Question: This is my code:
'''
private static void LogTime(IList<TimeSpan> timeList)
{
TimeSpan frameTimeDuration = timeList[1] - timeList[0];
using (FileStream fs = new FileStream(@"C:\Users\practice\Desktop\LogPauseTime1.txt", FileMode.Append))
{
using (StreamWriter sw = new StreamWriter(fs))
{
for(int i = 0; i<timeList.Count(); i++)
{
for (int j = i; j < timeList.Count() - 1; j++)
{
if (timeList[j + 1] - timeList[j] == frameTimeDuration)
{
j = j + 1;
}
else
{
sw.WriteLine("{0} - {1}", timeList[i].ToString(), timeList[j].ToString());
i = i + 1;
i=j;
break;
}
}
}
}
}
}
'''
'timeList' consists of such values:

I need to write to the file such values:
'''
00:00:00.<PHONE>:00:01.<PHONE>
00:00:42.<PHONE>:00:43.<PHONE>
'''
....
Can anyone tell me what am I doing wrong?
This is my output. Result should be 00:00:00.<PHONE>:00:09.<PHONE>
'''
00:00:00.<PHONE>:00:01.<PHONE>
00:00:01.<PHONE>:00:02.<PHONE>
00:00:02.<PHONE>:00:03.<PHONE>
00:00:03.<PHONE>:00:05.<PHONE>
00:00:05.<PHONE>:00:06.<PHONE>
00:00:06.<PHONE>:00:07.<PHONE>
00:00:07.<PHONE>:00:09.<PHONE>
00:00:09.<PHONE>:00:09.<PHONE>
00:00:09.<PHONE>:00:09.<PHONE>
'''
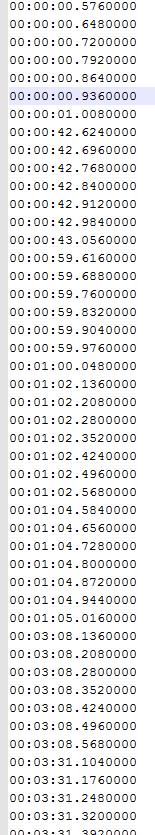
Answer: Try this solution (if i understand your logic):
'''
public void PrintLog(IList<TimeSpan> timeList, TimeSpan frameTime, string logFileName)
{
int count = timeList.Count;
if (count != 0)
{
using (FileStream fs = new FileStream(logFileName, FileMode.Create))
{
using (StreamWriter sw = new StreamWriter(fs))
{
int beginIndex;
TimeSpan begin = timeList[beginIndex = 0];
for (int i = 1; i < count; i++)
{
if (timeList[i] - begin > frameTime)
{
sw.WriteLine("{0} - {1}", begin, timeList[i - 1]);
begin = timeList[beginIndex = i];
}
}
// last interval
if (beginIndex <= count - 1)
{
sw.WriteLine("{0} - {1}", timeList[beginIndex], timeList[count - 1]);
}
}
}
}
}
'''
Usage:
'''
PrintLog(timeList, TimeSpan.FromSeconds(1) /* or timeList[1] - timeList[0] */, @"D:\Temp\output.txt" /* or your file name */);
'''